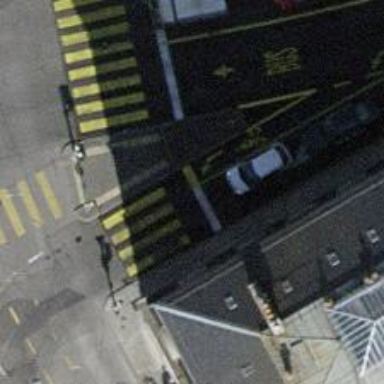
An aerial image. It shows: Road crossing with traffic signals.